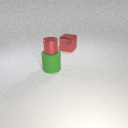
large red metal cube to the right of large green rubber cylinder